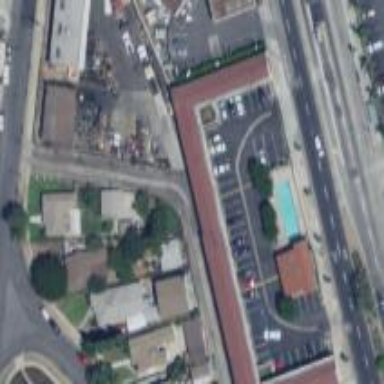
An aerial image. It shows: Motel building classified as hotel under tourism category.